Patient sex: M
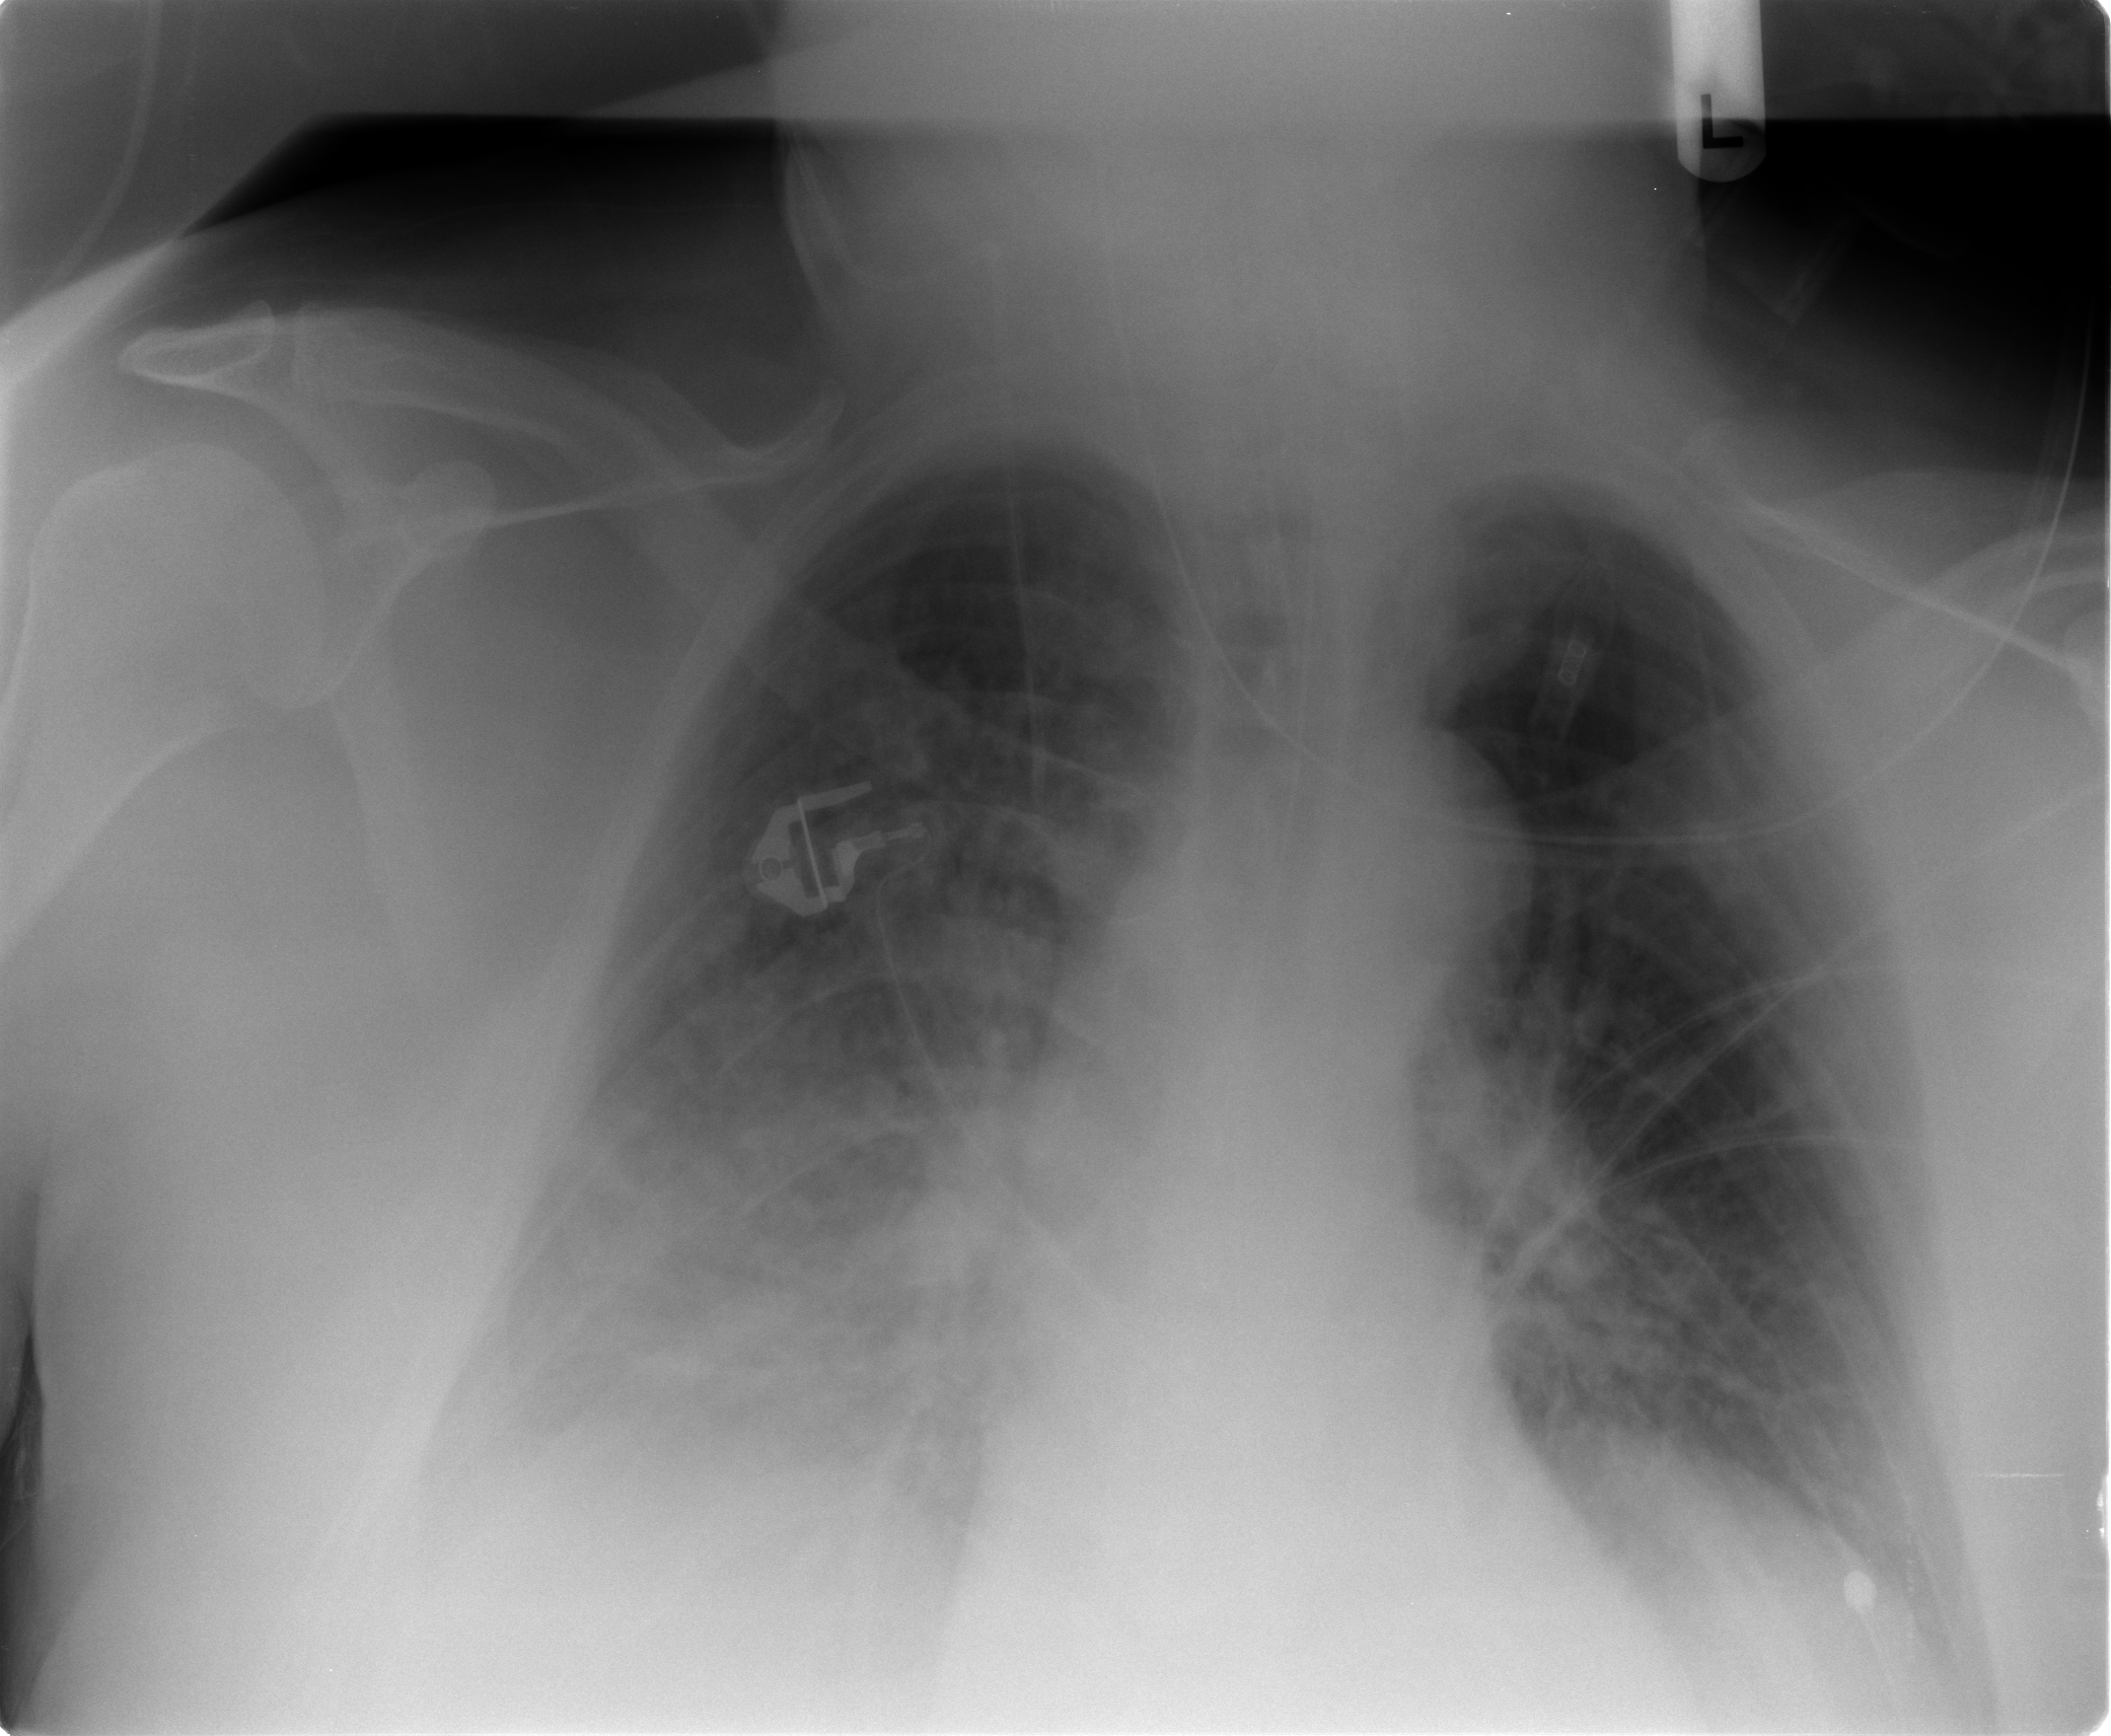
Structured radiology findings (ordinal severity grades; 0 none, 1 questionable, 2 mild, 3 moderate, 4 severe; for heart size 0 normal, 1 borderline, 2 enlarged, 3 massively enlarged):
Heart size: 0
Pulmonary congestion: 0
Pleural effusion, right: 2
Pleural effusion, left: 1
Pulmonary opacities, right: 3
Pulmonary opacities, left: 2
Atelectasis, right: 3
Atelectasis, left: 2